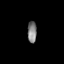
Tissue: prostate
Cell type: T cells
Senescence score: 0.3317
Nuclear area (px): 193
Mean DAPI intensity: 127.347